Interaction volume radius: 5 \u00c5
Interaction volume height: 45 \u00c5
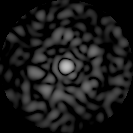
Disorder parameter: 0.8449